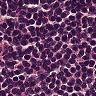
Metastatic tissue present: no